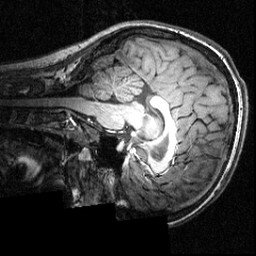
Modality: T1w
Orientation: sagittal
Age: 20
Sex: female
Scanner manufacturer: siemens
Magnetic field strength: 3.951 T
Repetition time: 1.5 s
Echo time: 0.00335 s